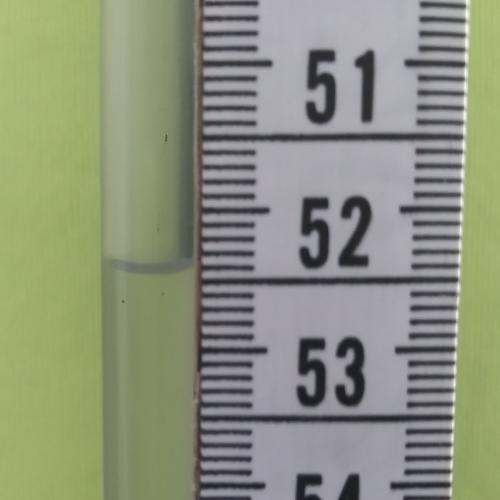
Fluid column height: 52.4 cm